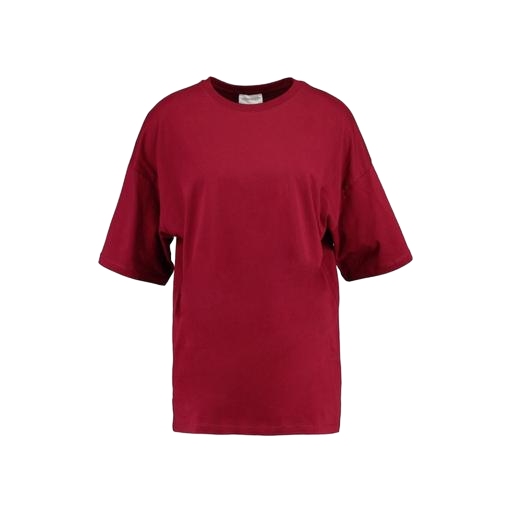
boxy fit t-shirt, loose fit t-shirt, regular t-shirt, white background